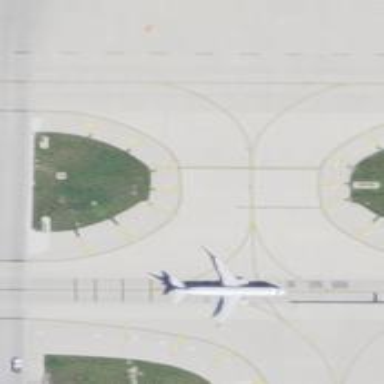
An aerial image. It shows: View of taxiway at the airport.